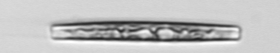
Label: pennate_Thalassionema